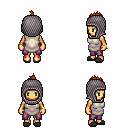
a pixel art fantasy rpg character, female body template, human, tanned skin, white tunic, magenta pants, brunette mohawk hairstyle, chain hood, bracelets, gray slippers, four views (front, back, left, right), 2x2 character sprite sheet, small pixel art, hard edges, no anti-aliasing